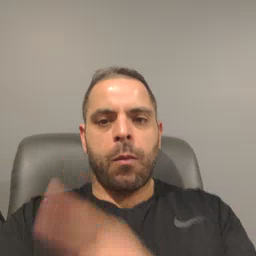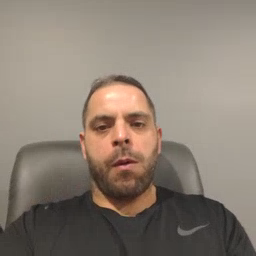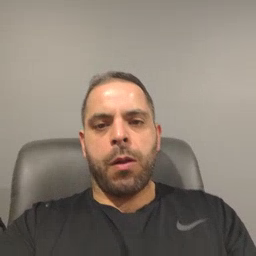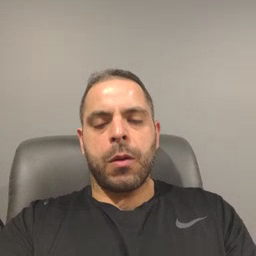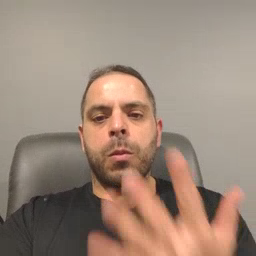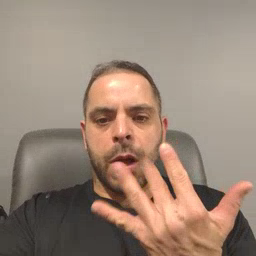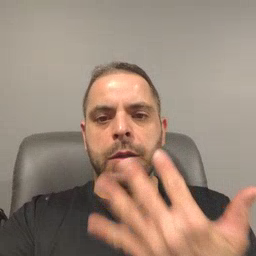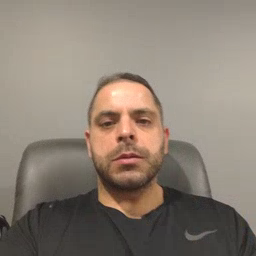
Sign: wait